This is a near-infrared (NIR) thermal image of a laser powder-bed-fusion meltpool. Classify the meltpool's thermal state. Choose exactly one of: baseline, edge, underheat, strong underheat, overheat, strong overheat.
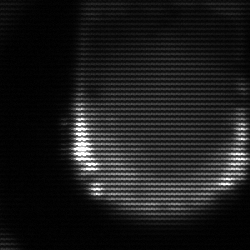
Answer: edge